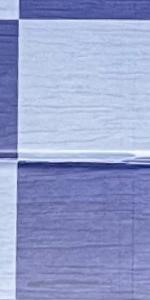
Label: Empty